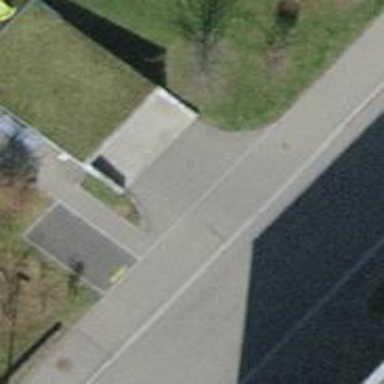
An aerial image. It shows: Parking entrance.